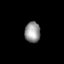
Tissue: skin
Cell type: Epithelial cells
Senescence score: 0.2346
Nuclear area (px): 315
Mean DAPI intensity: 147.873